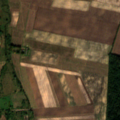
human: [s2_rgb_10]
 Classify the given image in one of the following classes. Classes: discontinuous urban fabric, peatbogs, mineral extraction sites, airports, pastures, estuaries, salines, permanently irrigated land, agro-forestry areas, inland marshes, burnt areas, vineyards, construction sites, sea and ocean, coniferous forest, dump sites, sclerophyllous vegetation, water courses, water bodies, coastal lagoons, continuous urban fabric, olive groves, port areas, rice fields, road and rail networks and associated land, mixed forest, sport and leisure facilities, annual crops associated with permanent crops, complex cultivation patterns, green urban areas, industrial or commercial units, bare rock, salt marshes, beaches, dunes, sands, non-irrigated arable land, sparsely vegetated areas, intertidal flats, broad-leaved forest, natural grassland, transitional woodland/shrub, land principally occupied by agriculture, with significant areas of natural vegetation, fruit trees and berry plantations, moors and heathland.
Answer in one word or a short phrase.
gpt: discontinuous urban fabric, non-irrigated arable land, pastures, land principally occupied by agriculture, with significant areas of natural vegetation, broad-leaved forest